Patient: sex M, age 70
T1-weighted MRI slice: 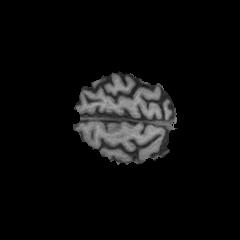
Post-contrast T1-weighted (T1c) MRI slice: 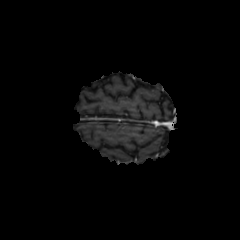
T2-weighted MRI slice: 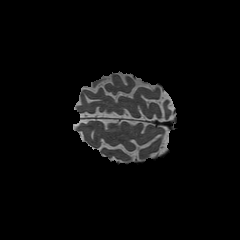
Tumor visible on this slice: no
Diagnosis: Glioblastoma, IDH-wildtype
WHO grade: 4